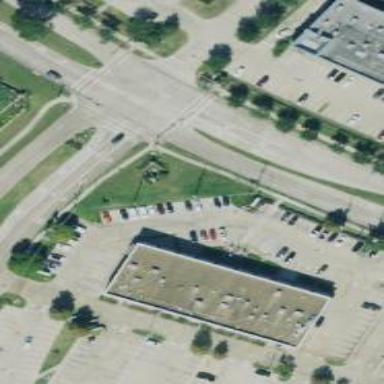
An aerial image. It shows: Parking space.